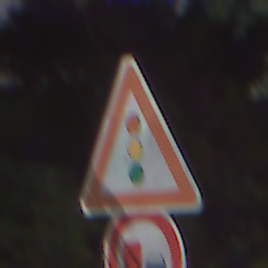
Verkehrszeichen: Lichtzeichenanlage
Zusatzzeichen unten: UeberholverbotKraftfahrzeuge
Umgebung: Outdoor, Suburban
Tageszeit: Night
Wetter: PartlyCloudy
Licht: Artificial
Jahreszeit: NotSpecified
Kontrast: HighContrast